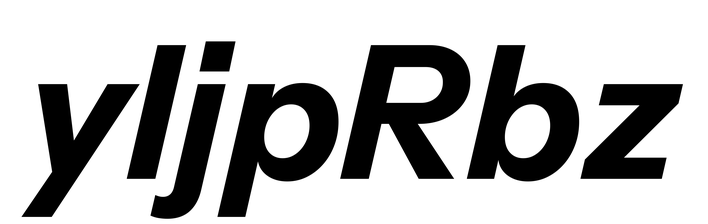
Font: InstrumentSans-Italic_Bold_Italic